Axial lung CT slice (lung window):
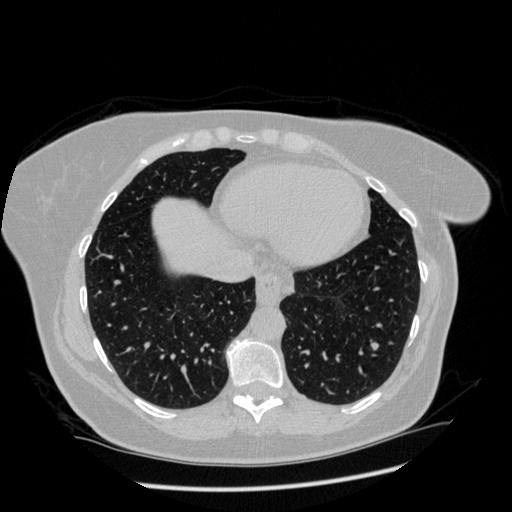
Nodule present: no